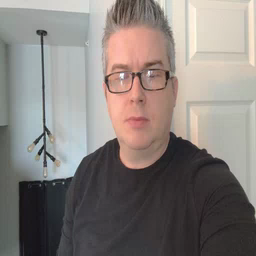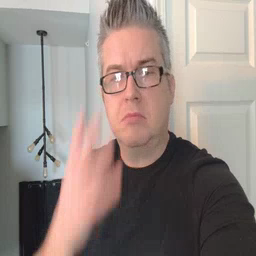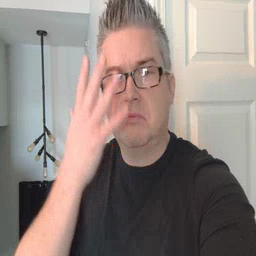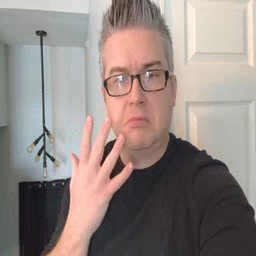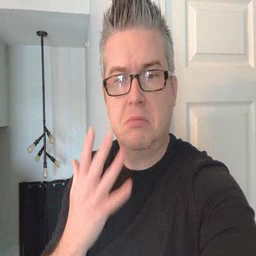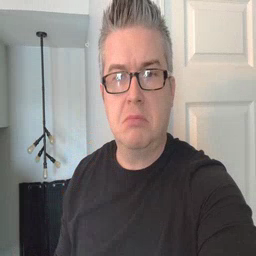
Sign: sad